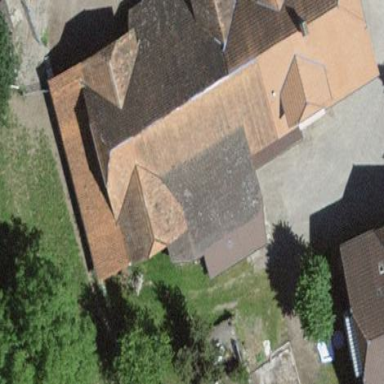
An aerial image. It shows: Farm building with half-hipped roof shape.